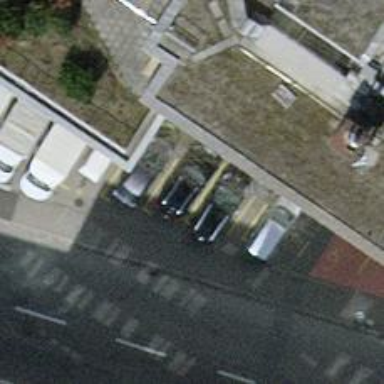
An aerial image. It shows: Car sharing facility.